Interaction volume radius: 5 \u00c5
Interaction volume height: 15 \u00c5
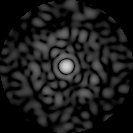
Disorder parameter: 0.8517